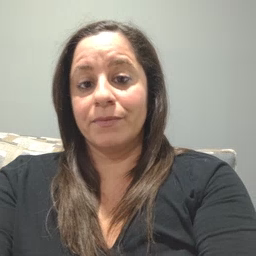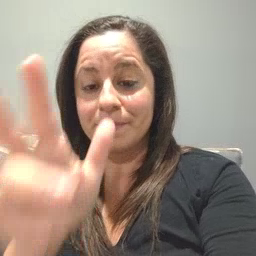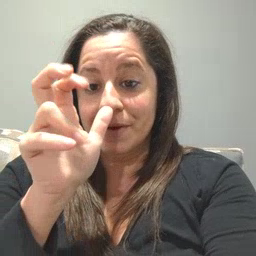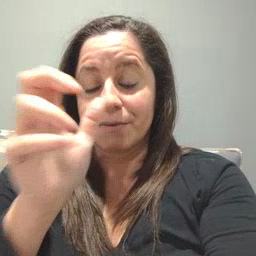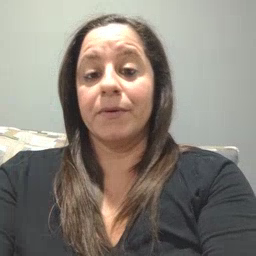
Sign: bug